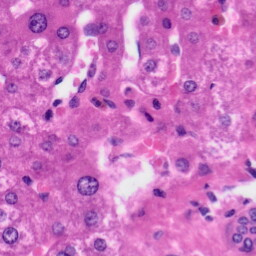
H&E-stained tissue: Liver